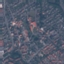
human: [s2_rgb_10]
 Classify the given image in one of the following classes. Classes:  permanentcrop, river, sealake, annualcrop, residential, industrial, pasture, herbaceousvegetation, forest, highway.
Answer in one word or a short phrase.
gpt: Residential